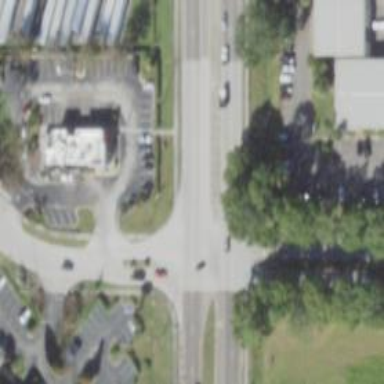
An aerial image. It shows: Unmarked road crossing.